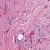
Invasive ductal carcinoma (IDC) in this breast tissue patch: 1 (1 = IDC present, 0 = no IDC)